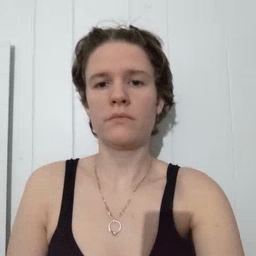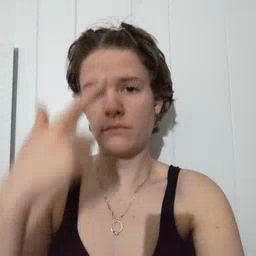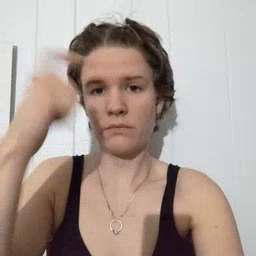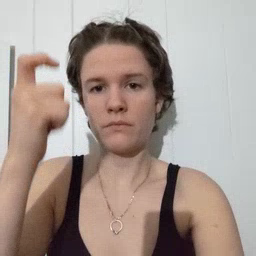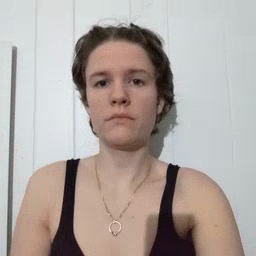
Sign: because